Question: i've a userControl (watch the screenshot):

I would like to know how can i bind data to this control.
1) i want to drag & drop this usercontrol to a form
2) i wish to decide which table from my database should be used
3) the datagrid (the grey control at bottom) should be automatically binded to the datasource which points to the table i wish to use
4) the detail Tab at the usercontrol should be automatically filled with label + textbox for each field of the table i wish to use
My Question is.. how can i realize this? Any ideas?
greets
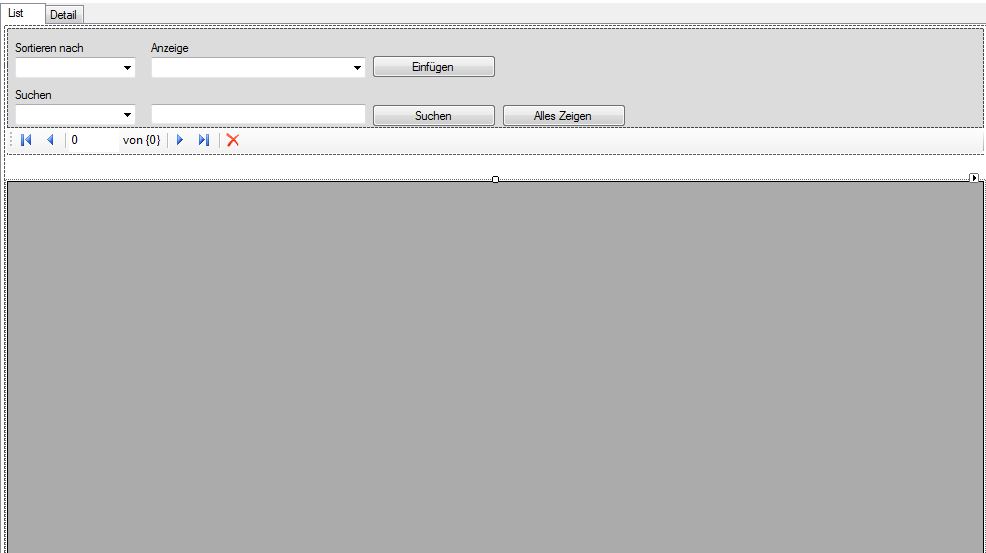
Answer: 1) When you build your project, your UserControl is displayed in the VisualStudio's Toolbox, so you can drag&drop it on your forms wherever you want it.
2) Expose DataSource of your DataGridView, for example in some property of your UserControl:
'''
public BindingSource MyDataGridViewDataSource
{
get
{
return MyDataGridView.DataSource; // or you can skip 'get' if you don't need it
}
set
{
MyDataGridView.DataSource = value;
}
}
'''
3) ...or if you want column names, use property that gets/sets DataTable (remember to Fill it first <URL>:
'''
private DataTable _myDataTable = new DataTable();
public DataTable MyDataTable
{
get
{
return _myDataTable;
}
set
{
_myDataTable = value;
BindingSource bs = new BindingSource();
bindingSource1.DataSource = value;
MyDataGridView.DataSource = bs;
// 4) fill your labels somewhere here
string tablename = value.TableName;
foreach (DataColumn col in value.Columns)
Console.WriteLine("{0} {1}", col.ColumnName, col.DataType);
}
}
'''
It is not a complete solution, but it's a place to start.